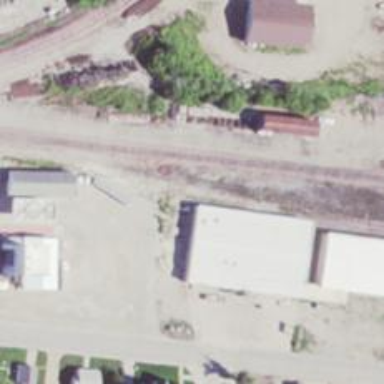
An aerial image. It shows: Railway spur service.